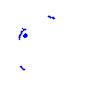
Particle: pion